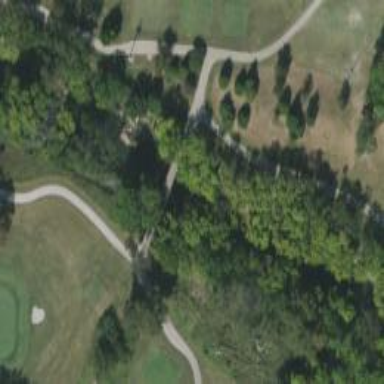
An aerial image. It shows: Path bridge crossing golf cartpath.